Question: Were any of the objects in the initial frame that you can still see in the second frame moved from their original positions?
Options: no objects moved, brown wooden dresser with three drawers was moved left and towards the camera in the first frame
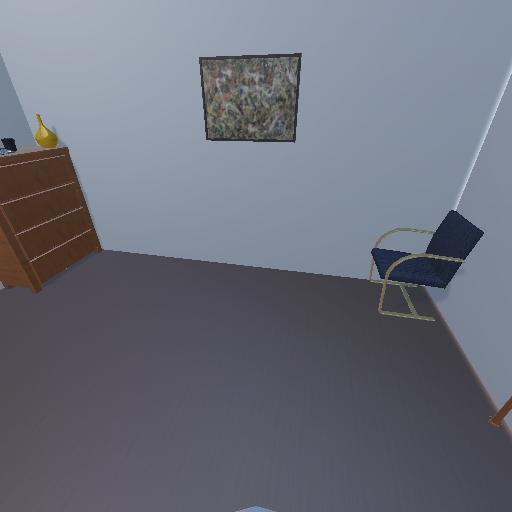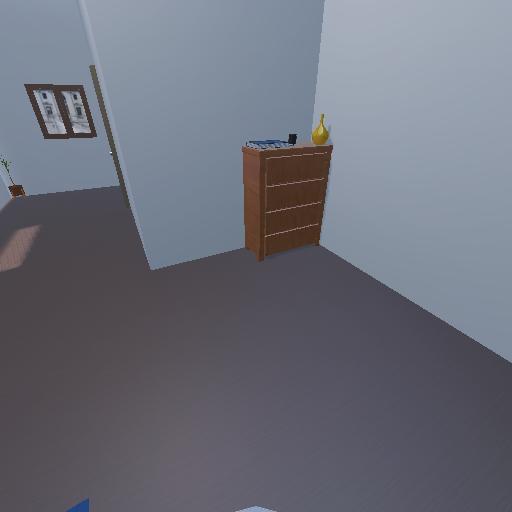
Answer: no objects moved